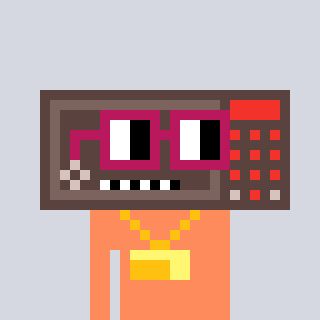
a pixel art character with square dark red glasses, a wallsafe-shaped head and a peachy-colored body on a cool background